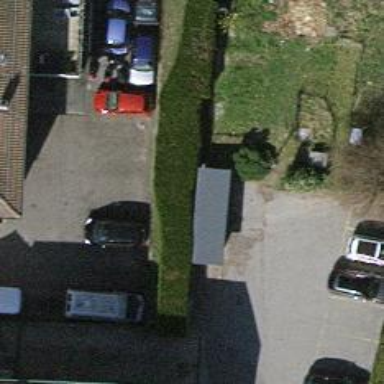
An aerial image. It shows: Hedge acting as barrier.